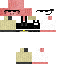
A female human skin with medium skin, wearing brown long hair dressed in a blue hoodie and brown skirt, featuring a closed mouth.